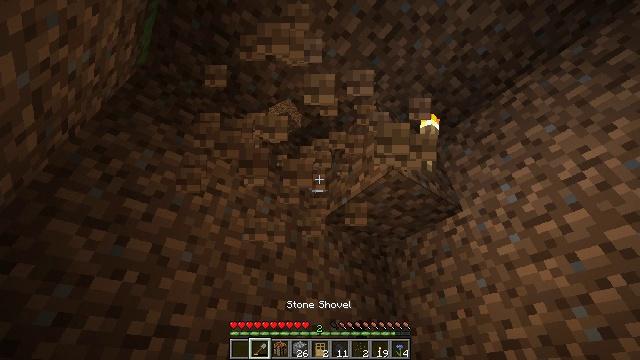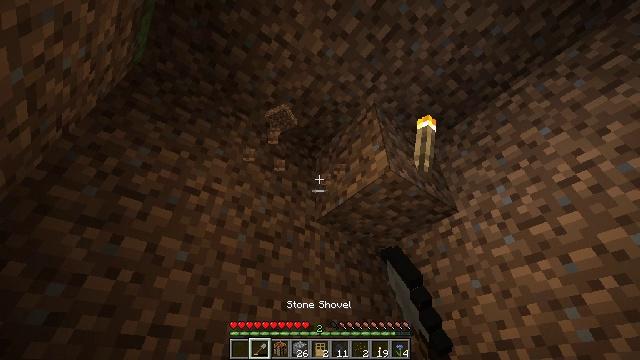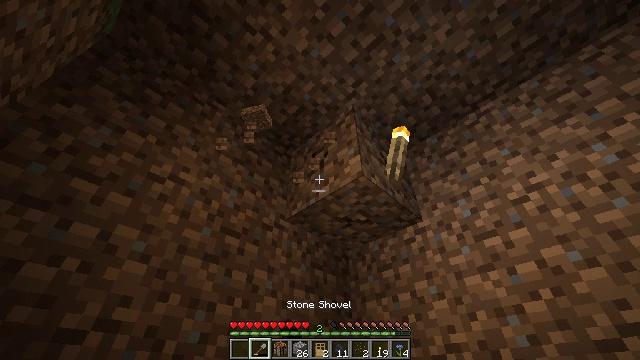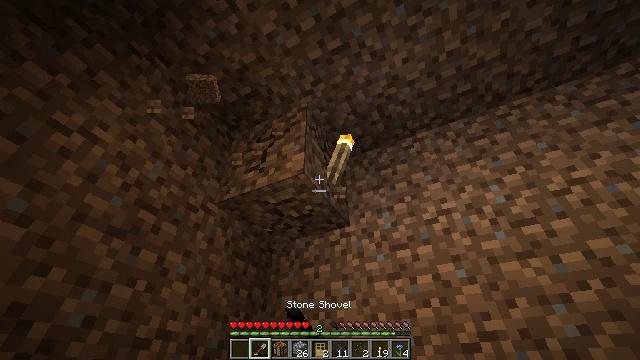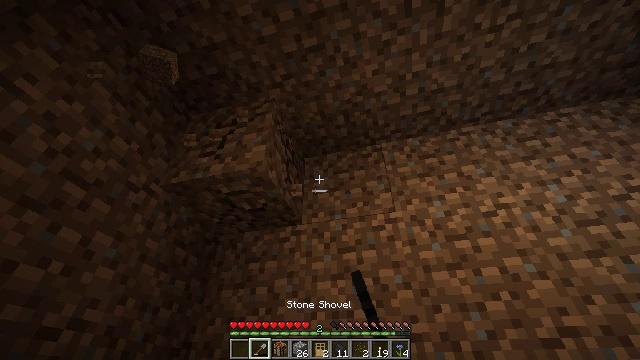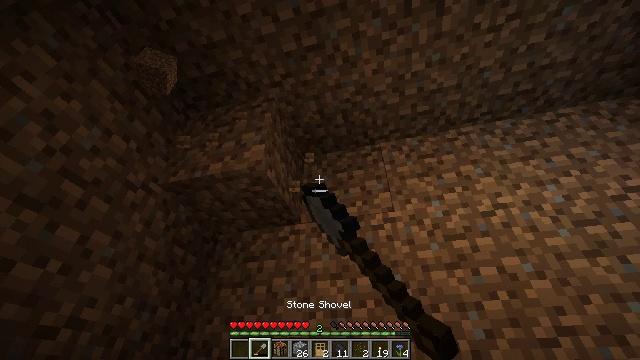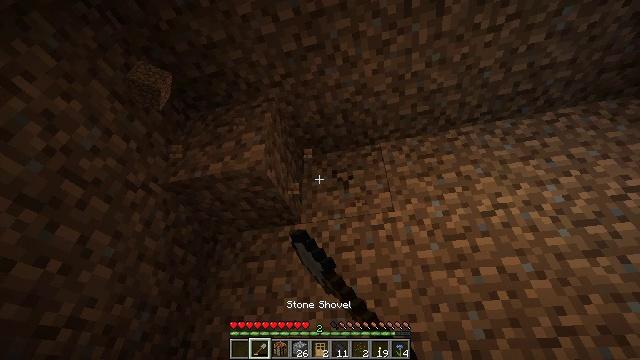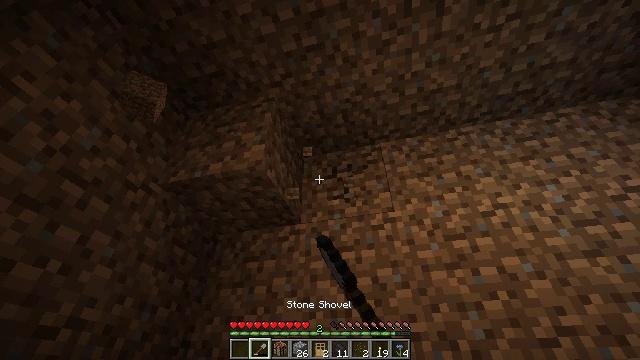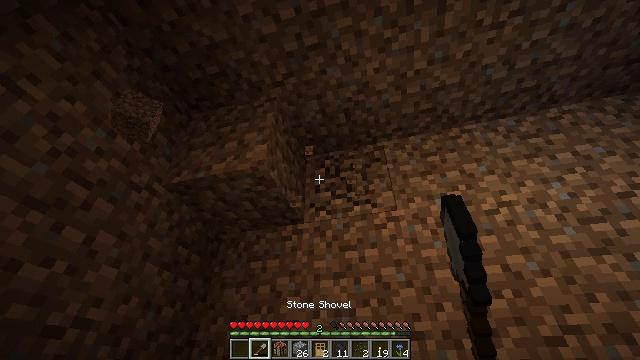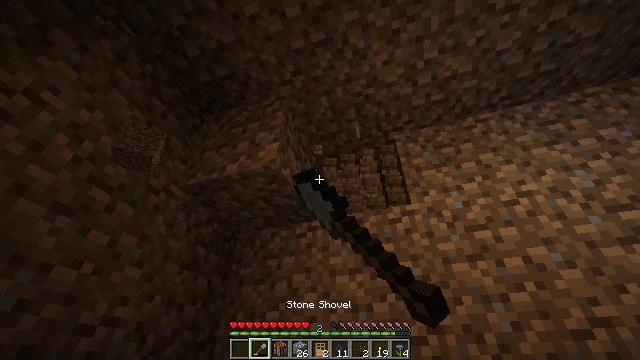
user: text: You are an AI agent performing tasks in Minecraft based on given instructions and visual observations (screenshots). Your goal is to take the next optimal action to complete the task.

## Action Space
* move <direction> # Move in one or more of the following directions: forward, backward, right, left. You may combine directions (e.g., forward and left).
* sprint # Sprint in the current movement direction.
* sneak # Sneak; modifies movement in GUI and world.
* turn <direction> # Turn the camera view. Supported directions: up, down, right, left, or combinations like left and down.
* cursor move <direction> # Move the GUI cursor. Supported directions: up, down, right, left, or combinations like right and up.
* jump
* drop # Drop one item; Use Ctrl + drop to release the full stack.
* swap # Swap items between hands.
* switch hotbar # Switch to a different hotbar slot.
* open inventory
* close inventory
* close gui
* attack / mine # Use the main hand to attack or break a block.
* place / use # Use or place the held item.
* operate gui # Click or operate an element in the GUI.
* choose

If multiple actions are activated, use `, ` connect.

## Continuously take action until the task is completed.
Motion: motion action
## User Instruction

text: Destroy the wall torch to gather it.
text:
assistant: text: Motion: attack / mine
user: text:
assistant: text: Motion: turn right, attack / mine
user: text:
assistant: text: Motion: turn right and down, attack / mine
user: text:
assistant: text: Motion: turn right, attack / mine
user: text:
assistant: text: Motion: attack / mine
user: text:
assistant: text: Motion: attack / mine
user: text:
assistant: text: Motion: attack / mine
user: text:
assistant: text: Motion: attack / mine
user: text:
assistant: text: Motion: turn left, attack / mine
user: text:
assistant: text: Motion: attack / mine